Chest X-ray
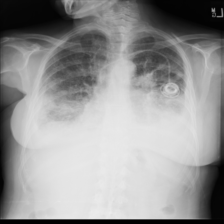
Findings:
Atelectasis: negative
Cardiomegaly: negative
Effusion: negative
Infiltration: positive
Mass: negative
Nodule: positive
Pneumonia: negative
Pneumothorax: negative
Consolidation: negative
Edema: negative
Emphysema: negative
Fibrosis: negative
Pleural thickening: negative
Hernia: negative